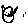
Label: cat